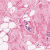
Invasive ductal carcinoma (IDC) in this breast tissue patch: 0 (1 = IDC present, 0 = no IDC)